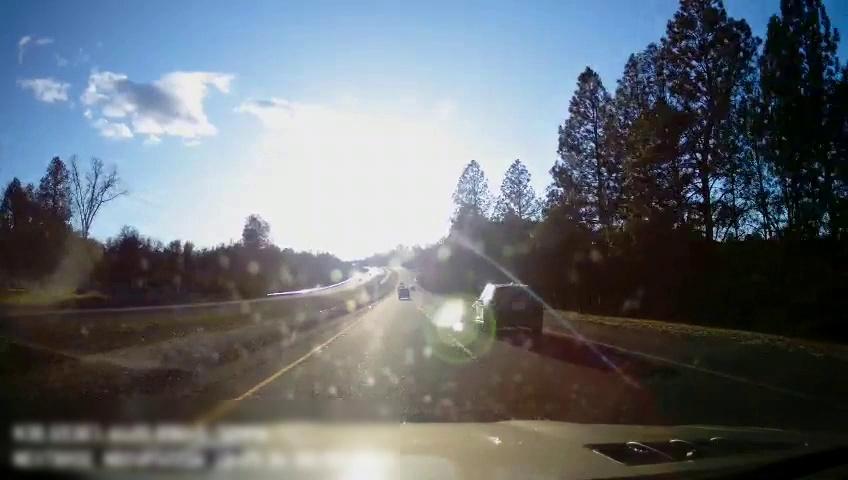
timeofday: Day
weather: Sunny
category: Drivable Space
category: Drivable Space
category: Vehicles | SUV
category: Vehicles | Car
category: Lanes | Current Lane
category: Lanes | Current Lane
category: Lanes | Alternate Lane